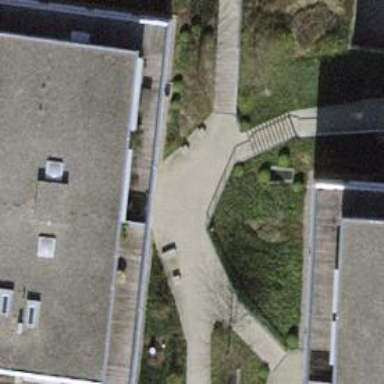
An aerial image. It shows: Set of concrete steps.